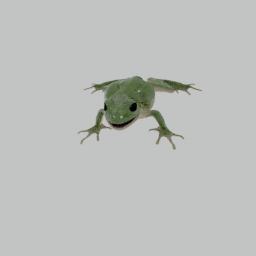
Label: animals